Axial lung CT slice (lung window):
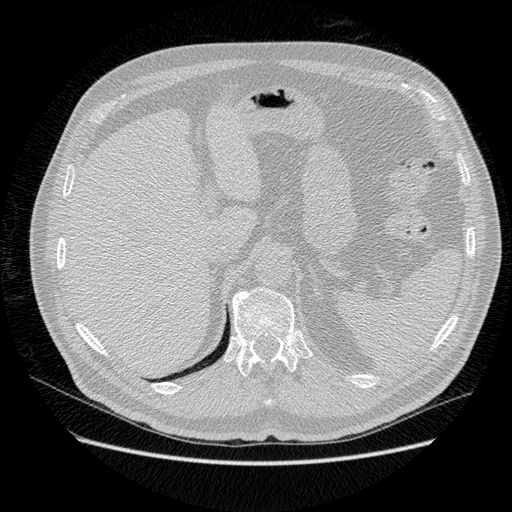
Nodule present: no